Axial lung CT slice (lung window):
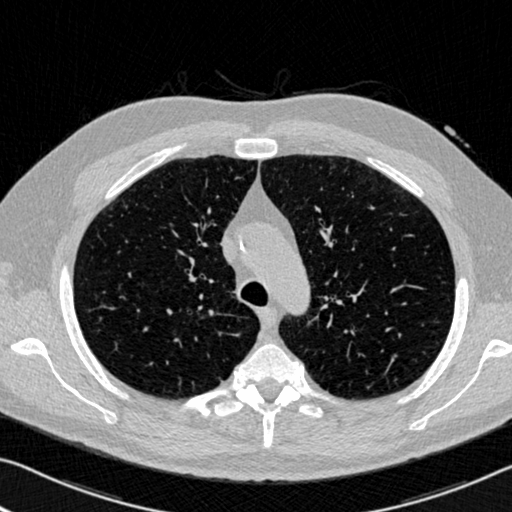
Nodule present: no